Field crop: tomato
Growth stage: 1
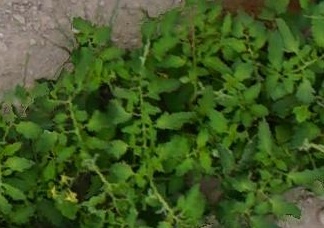
Species: tomato